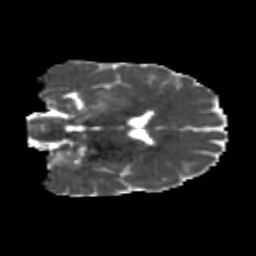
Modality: MD
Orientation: coronal
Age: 21
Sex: male
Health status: healthy
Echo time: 0.074 s